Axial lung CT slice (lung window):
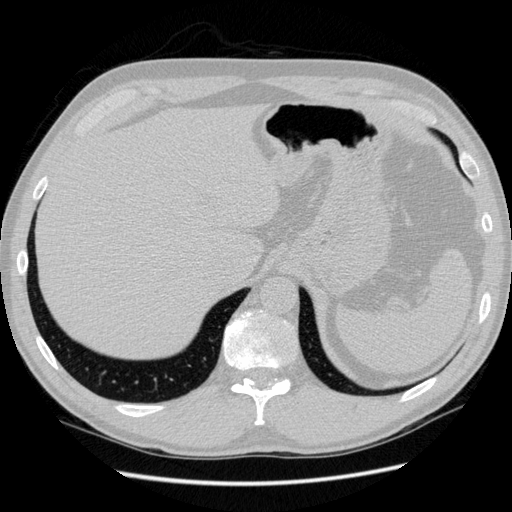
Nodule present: no